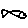
Label: fish